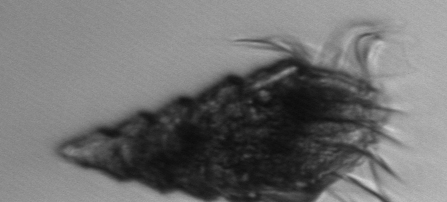
Label: Laboea_strobila